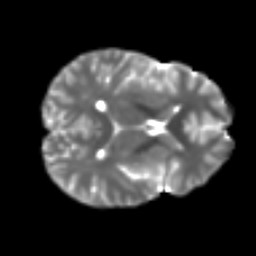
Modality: T2w
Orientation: axial
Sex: male
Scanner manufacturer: ge
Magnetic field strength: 3 T
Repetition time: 7 s
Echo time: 0.08 s